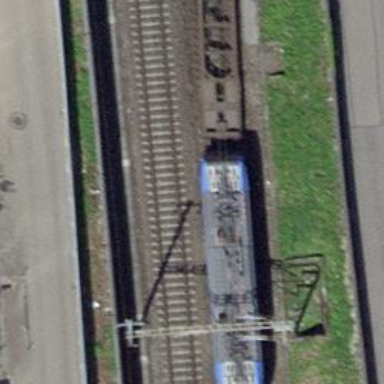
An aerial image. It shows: Railway switch.